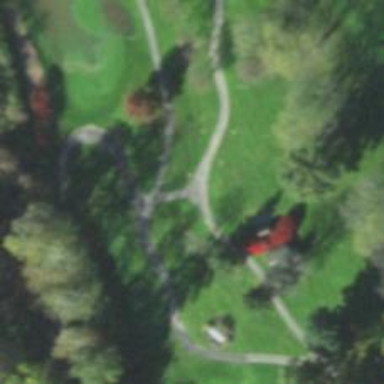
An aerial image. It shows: Path used for both walking and golf.